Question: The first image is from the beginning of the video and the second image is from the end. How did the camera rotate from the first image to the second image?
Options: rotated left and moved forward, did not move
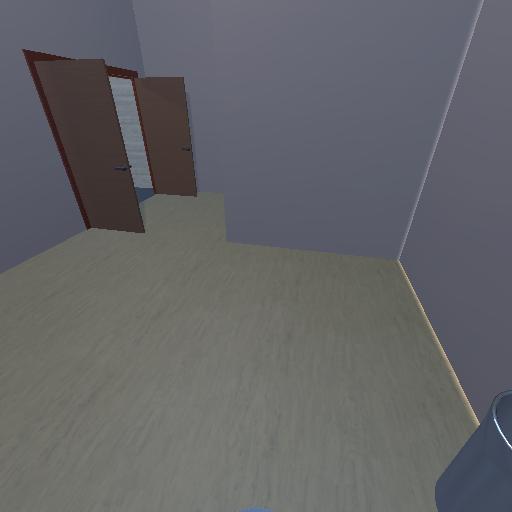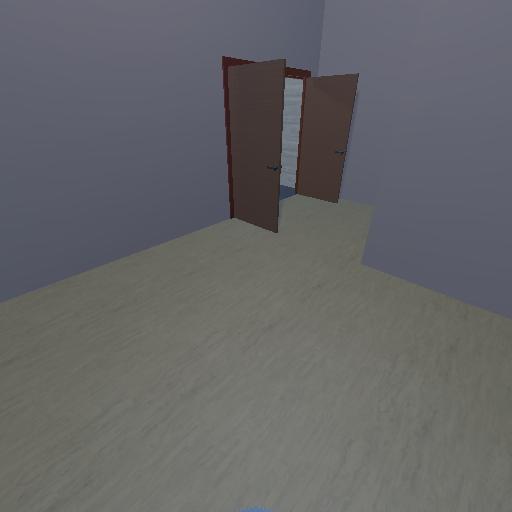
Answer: rotated left and moved forward